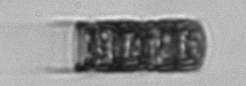
Label: Paralia_sulcata